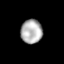
Tissue: lung
Cell type: Fibroblasts
Senescence score: 0.6214
Nuclear area (px): 505
Mean DAPI intensity: 176.182